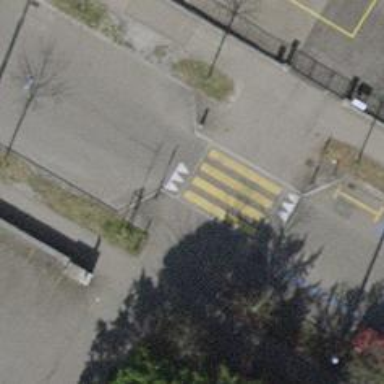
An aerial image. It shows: Road with crossing that includes traffic calming table.